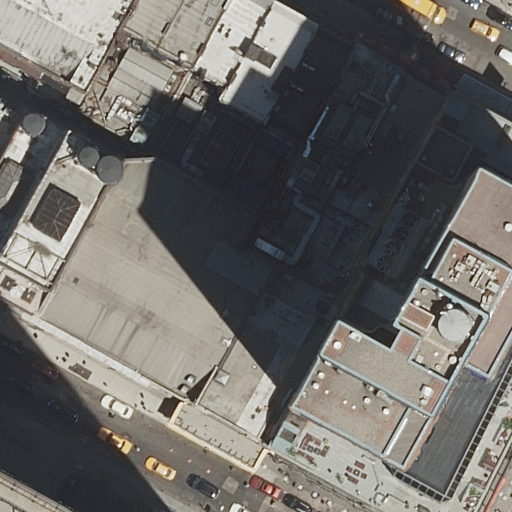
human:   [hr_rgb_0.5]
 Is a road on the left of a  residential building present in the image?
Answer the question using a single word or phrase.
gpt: yes

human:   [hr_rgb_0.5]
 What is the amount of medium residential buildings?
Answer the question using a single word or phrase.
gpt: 7

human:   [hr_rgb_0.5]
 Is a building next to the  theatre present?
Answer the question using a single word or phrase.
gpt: yes

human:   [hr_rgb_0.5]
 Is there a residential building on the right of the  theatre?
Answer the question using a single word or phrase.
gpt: yes

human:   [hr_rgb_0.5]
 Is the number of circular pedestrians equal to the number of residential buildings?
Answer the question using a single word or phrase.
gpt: no

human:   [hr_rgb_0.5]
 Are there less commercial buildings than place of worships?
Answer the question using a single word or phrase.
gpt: no

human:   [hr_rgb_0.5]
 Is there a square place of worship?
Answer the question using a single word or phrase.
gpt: no

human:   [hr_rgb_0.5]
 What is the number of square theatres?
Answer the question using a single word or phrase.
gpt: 0

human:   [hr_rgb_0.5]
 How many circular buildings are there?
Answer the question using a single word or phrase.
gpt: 0

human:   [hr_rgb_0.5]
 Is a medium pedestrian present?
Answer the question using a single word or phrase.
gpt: no

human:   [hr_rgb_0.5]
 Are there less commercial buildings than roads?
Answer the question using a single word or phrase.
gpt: yes

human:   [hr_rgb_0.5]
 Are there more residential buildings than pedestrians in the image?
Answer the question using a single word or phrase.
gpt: yes

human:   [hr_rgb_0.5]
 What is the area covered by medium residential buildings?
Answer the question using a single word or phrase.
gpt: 1318m2

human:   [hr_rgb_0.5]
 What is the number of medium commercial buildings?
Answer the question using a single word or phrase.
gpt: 0

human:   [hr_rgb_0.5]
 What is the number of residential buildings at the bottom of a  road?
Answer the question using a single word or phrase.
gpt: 5

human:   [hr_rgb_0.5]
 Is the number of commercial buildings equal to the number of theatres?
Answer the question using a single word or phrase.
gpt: yes

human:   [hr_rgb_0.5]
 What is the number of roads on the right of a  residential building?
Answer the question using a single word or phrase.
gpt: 1

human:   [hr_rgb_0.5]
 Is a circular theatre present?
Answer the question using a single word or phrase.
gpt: no

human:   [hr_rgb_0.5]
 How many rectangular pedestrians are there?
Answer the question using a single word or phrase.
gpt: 0

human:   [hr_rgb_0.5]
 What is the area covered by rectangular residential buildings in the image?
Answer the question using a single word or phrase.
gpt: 1389m2

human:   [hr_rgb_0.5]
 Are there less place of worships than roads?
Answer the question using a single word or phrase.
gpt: yes

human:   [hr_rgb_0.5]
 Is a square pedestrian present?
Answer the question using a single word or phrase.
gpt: no

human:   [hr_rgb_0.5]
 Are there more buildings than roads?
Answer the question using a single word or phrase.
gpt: yes

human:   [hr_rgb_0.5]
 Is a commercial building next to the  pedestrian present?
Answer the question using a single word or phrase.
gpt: yes

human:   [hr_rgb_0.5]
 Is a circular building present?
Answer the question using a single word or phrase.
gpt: no

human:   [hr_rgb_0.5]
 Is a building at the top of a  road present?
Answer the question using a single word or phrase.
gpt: yes

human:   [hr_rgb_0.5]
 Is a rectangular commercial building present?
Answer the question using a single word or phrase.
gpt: yes

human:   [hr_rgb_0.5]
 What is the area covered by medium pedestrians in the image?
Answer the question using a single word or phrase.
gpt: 0m2

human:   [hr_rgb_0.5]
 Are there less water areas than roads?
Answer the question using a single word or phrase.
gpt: yes

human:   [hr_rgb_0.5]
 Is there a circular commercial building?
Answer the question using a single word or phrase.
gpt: no

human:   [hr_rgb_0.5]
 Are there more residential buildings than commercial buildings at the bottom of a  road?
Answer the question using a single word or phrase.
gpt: yes

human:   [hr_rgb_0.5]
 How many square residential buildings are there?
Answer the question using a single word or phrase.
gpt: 0

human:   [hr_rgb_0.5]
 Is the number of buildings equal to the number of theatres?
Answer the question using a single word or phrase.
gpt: no

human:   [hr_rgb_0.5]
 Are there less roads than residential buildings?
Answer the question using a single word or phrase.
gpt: yes

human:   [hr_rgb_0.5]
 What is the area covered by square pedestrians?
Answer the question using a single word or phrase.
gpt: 0m2

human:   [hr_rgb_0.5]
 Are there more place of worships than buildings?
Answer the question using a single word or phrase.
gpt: no